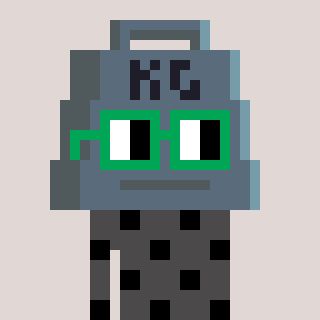
a pixel art character with square green glasses, a weight-shaped head and a grayscale-colored body on a warm background